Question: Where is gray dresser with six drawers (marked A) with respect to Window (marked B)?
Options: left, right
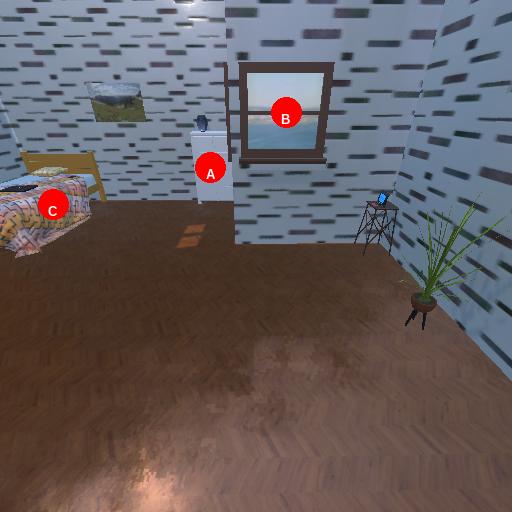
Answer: left